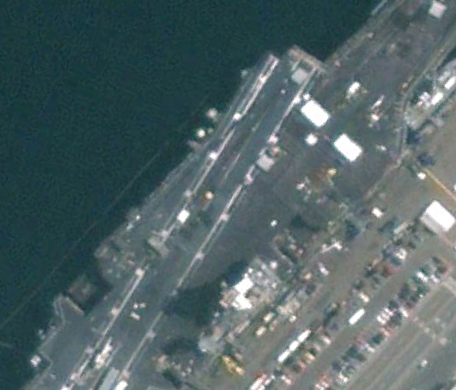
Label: aircraft_carrier